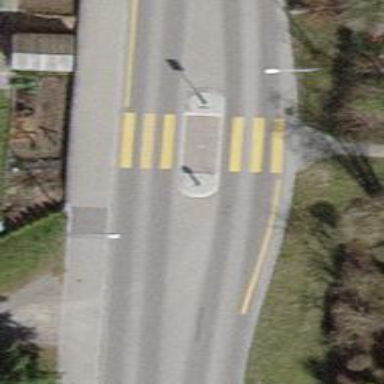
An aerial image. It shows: Kerb barrier.